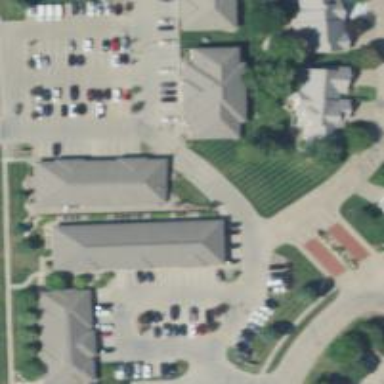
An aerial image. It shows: Clinic providing healthcare services.